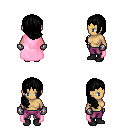
a pixel art fantasy rpg character, female body template, human, tanned skin, pink cape, magenta pants, black right-swept hairstyle, metal gloves, black shoes, four views (front, back, left, right), 2x2 character sprite sheet, small pixel art, hard edges, no anti-aliasing